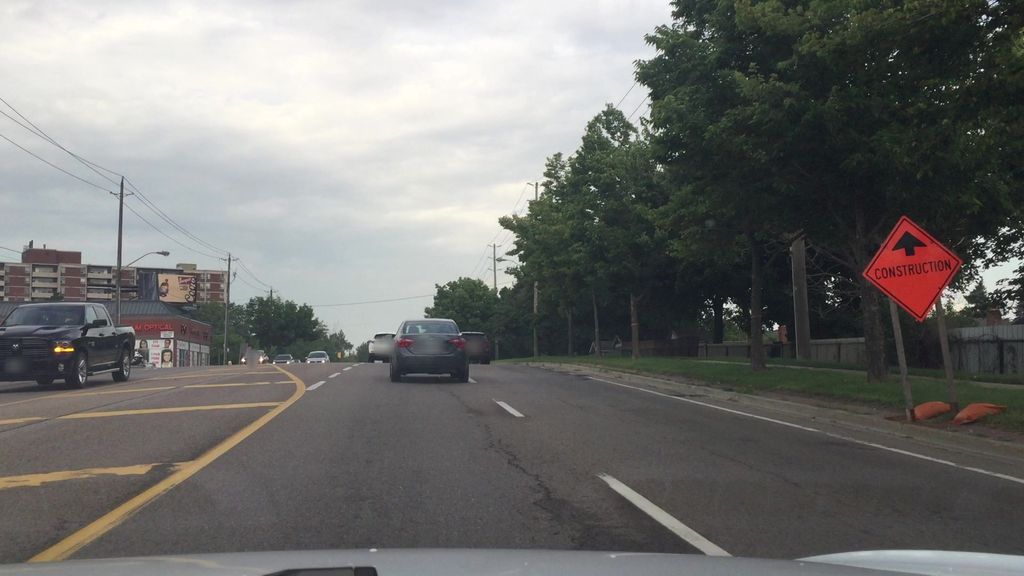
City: toronto